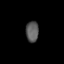
Tissue: lung
Cell type: Myeloid cells
Senescence score: 0.6325
Nuclear area (px): 260
Mean DAPI intensity: 89.973